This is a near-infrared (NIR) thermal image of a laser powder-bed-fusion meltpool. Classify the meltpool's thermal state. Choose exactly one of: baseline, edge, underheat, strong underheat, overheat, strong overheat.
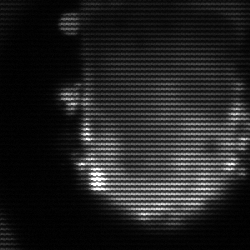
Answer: baseline